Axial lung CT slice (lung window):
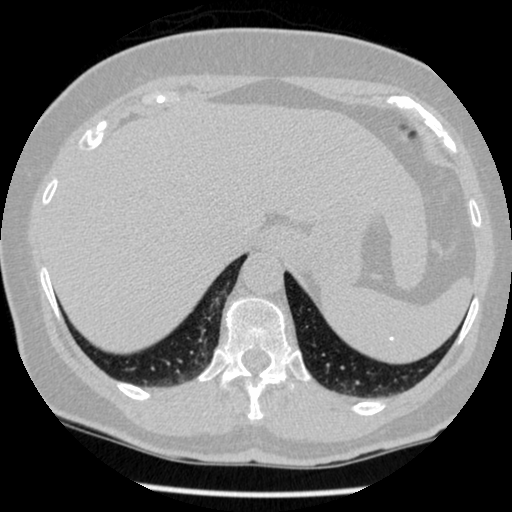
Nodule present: no